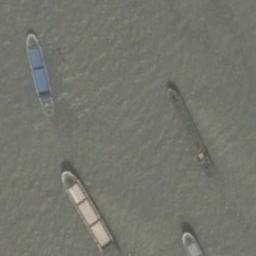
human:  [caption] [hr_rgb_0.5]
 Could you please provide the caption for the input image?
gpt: There are four ships in the green water .

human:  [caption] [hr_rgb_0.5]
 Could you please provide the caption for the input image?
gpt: There are several ships at sea .

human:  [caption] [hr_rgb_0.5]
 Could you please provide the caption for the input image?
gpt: Several ships of different colors are sailing in the yellow water .

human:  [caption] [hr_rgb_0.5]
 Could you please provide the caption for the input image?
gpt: Four bulk carriers travel on the grey-blue sea .

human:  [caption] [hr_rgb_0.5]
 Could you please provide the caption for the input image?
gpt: There are several ships on the river .